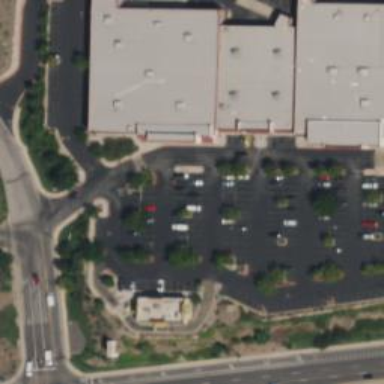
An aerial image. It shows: Retail building.